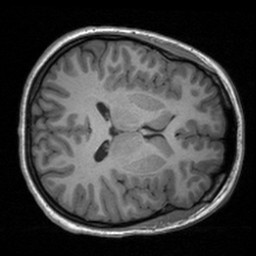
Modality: T1w
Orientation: axial
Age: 24
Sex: female
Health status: healthy
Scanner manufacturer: siemens
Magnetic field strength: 3 T
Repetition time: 1.9 s
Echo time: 0.00226 s